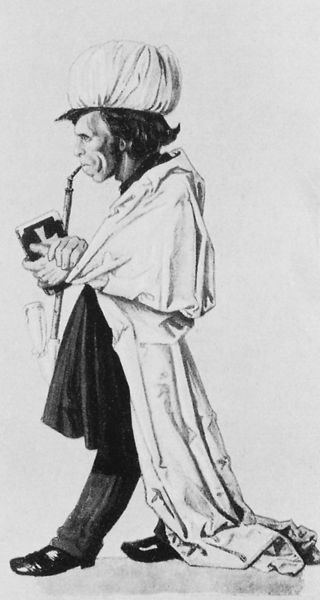
Titel: Figurinen zur Fastnachtsposse “Die Monumentskonkurrenz”
Künstler: Friedrich Pecht
Schlagwörter: mann, schatten, umhang, weiß, hut, nase, profil, schwarz, stirn, zeichnung, hose, augen, bibel, falten, tod, hände, portrait, auge, haare, mantel, kinn, schleppe, wangen, schuhe, backen, grafik, karikatur, pfeife, foto, neger, buch, kreuz, radierung, arzt, flöte, bettlaken, männchen, gelehrter, turban, zauberer, untergewand, lderschuhe, lackschuh, schrittstellung, klarinette, saxophon, oboe, liliputaner